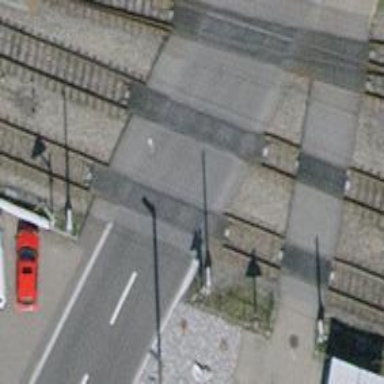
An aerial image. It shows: Railway level crossing.